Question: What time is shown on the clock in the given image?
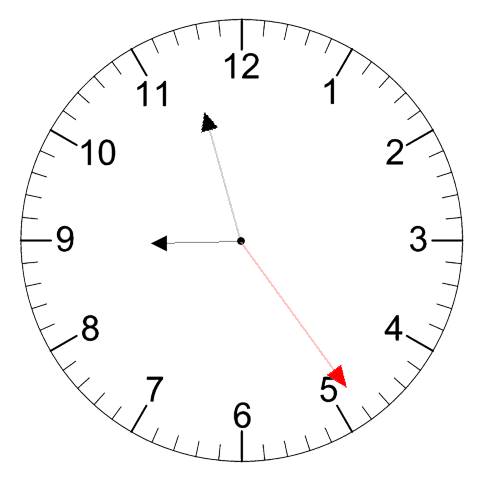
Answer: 08:57:24